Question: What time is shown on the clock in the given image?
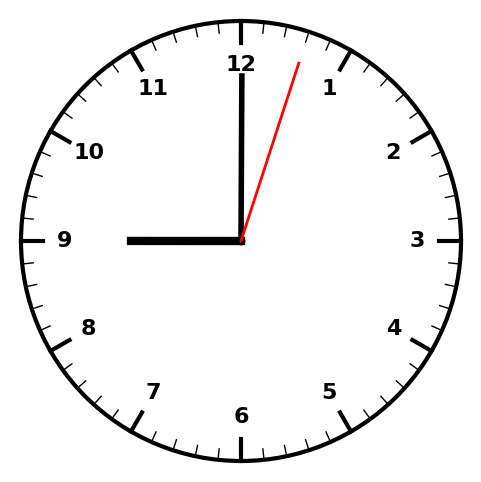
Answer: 09:00:03